Interaction volume radius: 5 \u00c5
Interaction volume height: 15 \u00c5
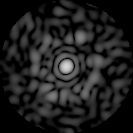
Disorder parameter: 0.8195